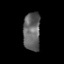
Tissue: prostate
Cell type: T cells
Senescence score: 0.3388
Nuclear area (px): 646
Mean DAPI intensity: 99.447